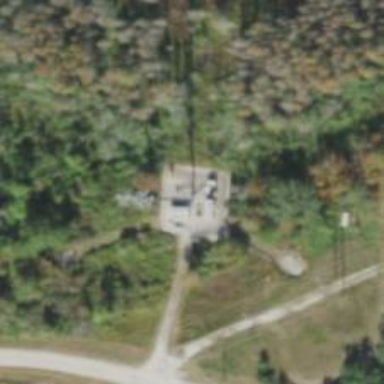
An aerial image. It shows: Mast tower used for communication.